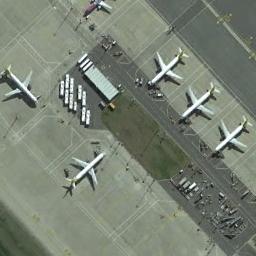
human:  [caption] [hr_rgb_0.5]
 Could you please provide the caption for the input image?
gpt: Five planes and many cars are parked in the open spaces around the grass .

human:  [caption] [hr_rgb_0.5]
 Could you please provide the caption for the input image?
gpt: Four planes parked on the airport and another passing plane on their left .

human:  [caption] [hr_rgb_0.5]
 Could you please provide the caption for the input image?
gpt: Five white planes and two rows of cars parked on the ground .

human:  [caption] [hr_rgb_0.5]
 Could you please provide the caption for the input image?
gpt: There are many planes of different sizes in a clearing .

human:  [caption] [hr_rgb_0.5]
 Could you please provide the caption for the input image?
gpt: Five planes are in the clearing next to the grass .